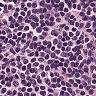
Metastatic tissue present: no